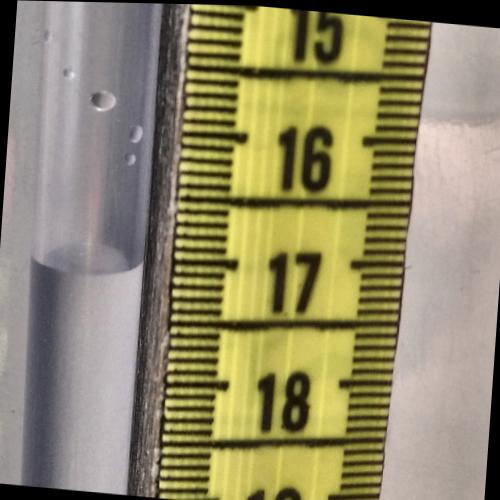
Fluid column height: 17.0 cm